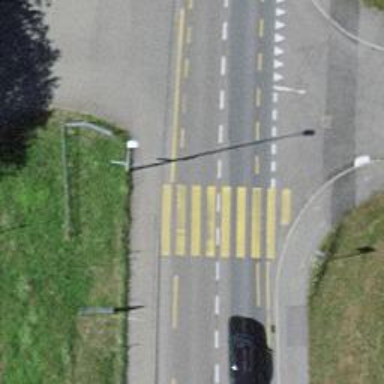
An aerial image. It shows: Uncontrolled zebra crossing with notable zebra markings.